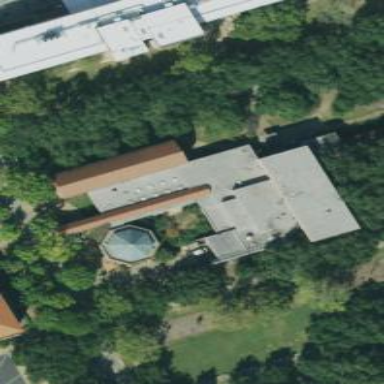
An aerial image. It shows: Conference centre.